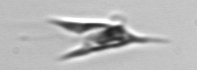
Label: Chrysochromulina_lanceolata